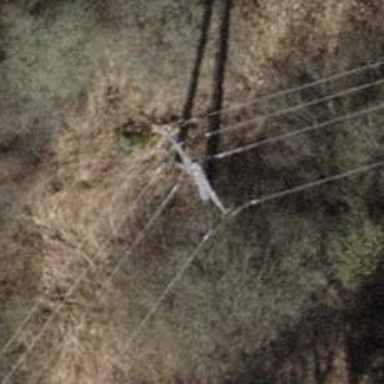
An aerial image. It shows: Concrete tower used for power transmission. The power line management is straight.